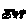
Label: tree